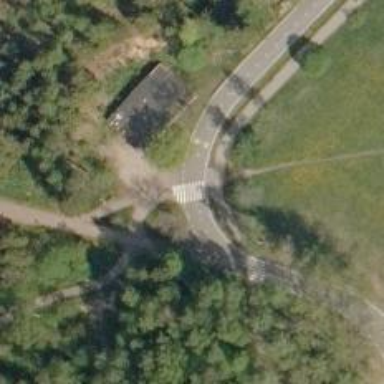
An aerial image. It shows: Crossing on asphalt cycleway.